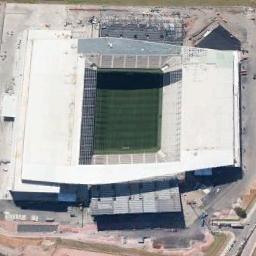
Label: stadium